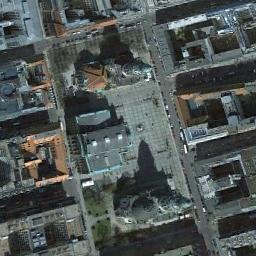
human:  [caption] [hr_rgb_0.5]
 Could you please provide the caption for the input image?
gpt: This is a church, Divided into rectangular areas .

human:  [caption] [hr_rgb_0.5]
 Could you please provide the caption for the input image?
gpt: A cathedral with a gray roof, The main house in the middle of the church has a round roof, There are many buildings around the church and there are many roads with cars .

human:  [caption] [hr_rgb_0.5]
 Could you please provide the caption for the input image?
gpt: The church with some towers and a square is surrounded by other buildings and some roads .

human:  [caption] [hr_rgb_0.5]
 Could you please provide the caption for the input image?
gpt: The church is surrounded by many buildings next to the road .

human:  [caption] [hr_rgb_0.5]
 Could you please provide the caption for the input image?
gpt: There are lots of buildings near the church .